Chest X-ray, AP view. Patient: 30 years old, sex F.
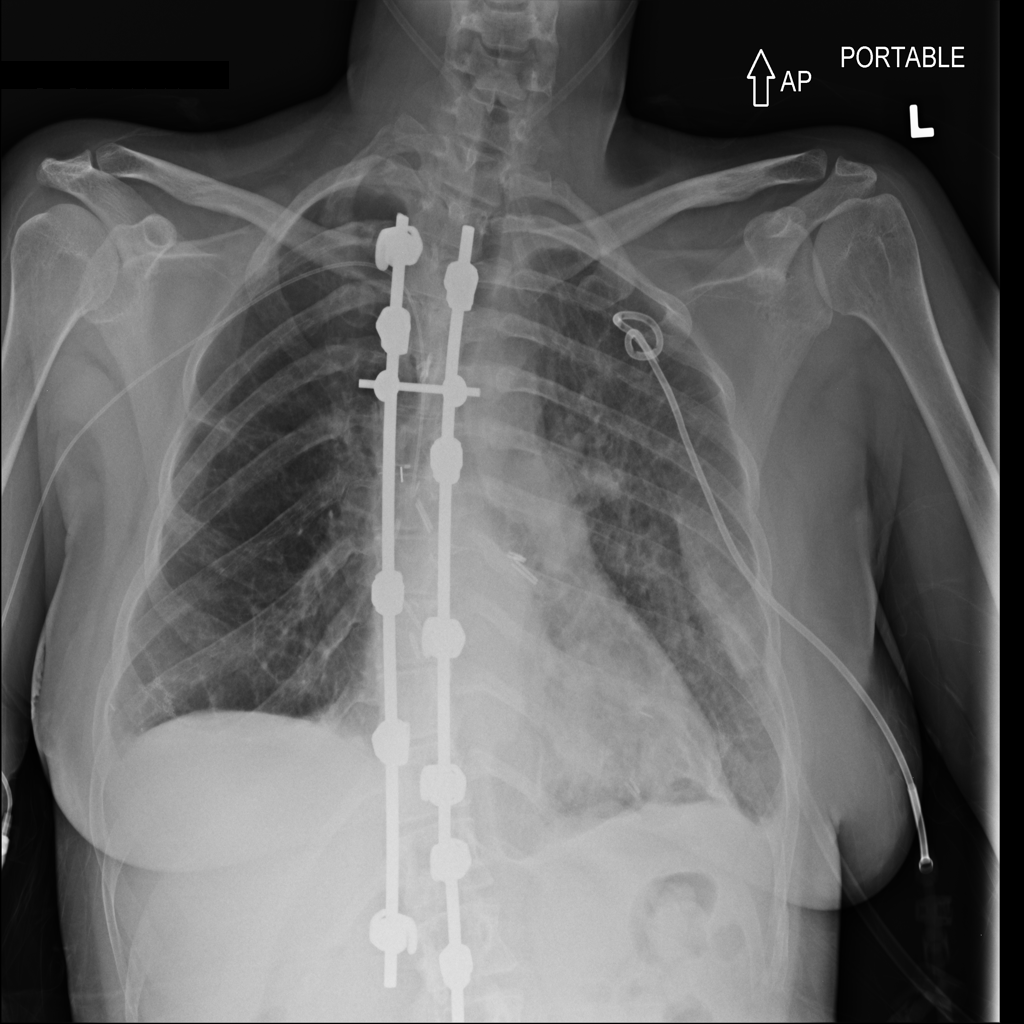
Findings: Consolidation